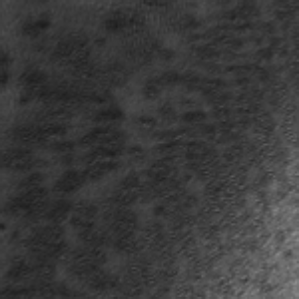
Label: frost